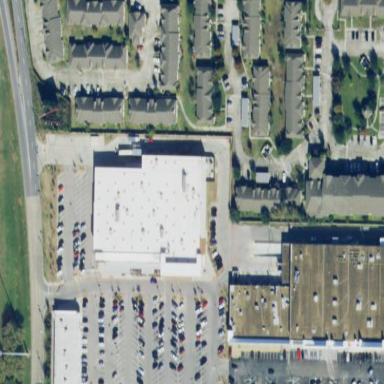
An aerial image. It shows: Supermarket located in building.